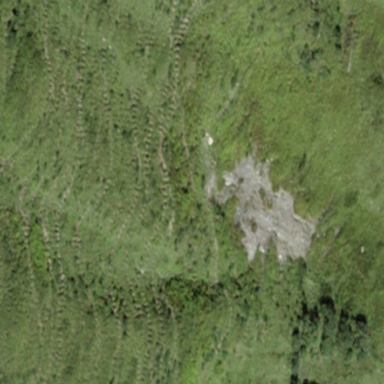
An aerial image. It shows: Patch of scrub vegetation.